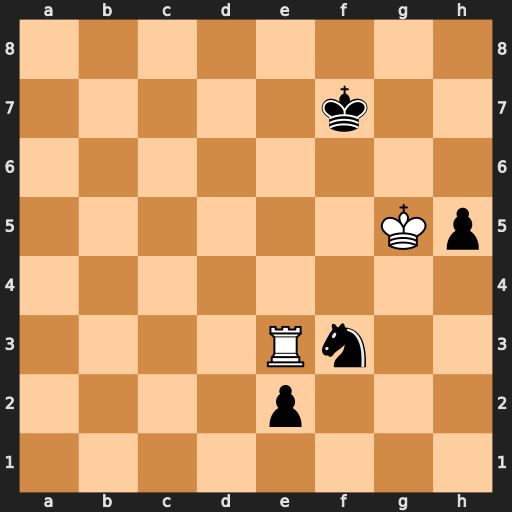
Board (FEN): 8/5k2/8/6Kp/8/4Rn2/4p3/8
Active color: w
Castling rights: -
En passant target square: -
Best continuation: Rxf3+ Ke7 Re3+